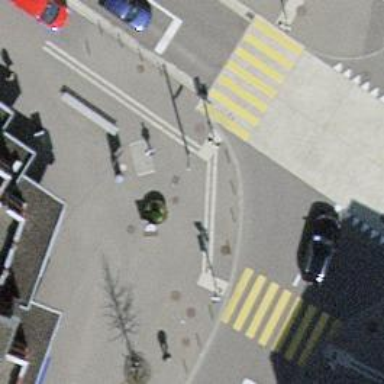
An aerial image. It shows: Kerb serving as barrier.